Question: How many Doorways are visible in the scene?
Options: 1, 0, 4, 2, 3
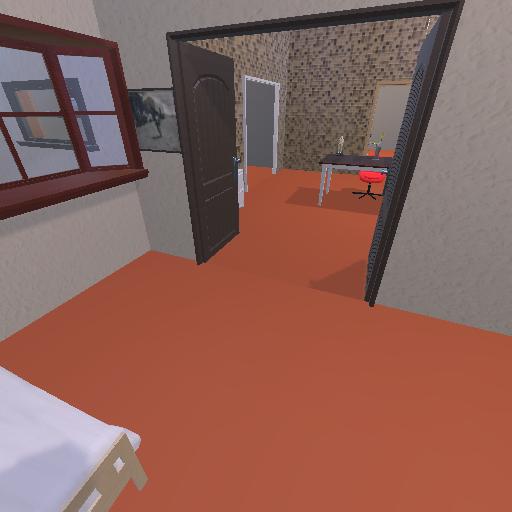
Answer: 1